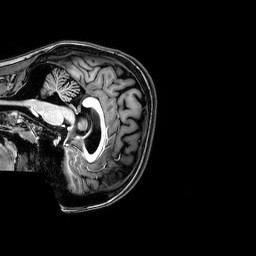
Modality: T1w
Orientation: sagittal
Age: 20
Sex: female